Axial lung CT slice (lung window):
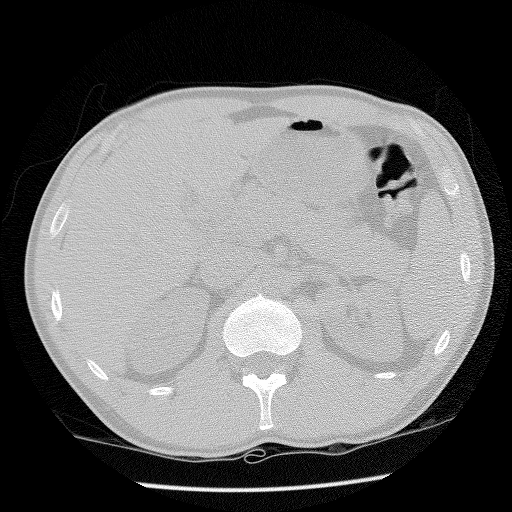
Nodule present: no